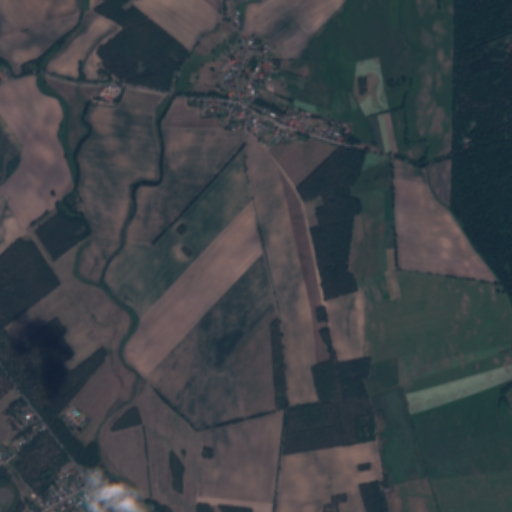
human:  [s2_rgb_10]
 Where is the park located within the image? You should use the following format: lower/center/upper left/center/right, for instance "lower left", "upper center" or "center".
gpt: The park is located in the upper center of the image.
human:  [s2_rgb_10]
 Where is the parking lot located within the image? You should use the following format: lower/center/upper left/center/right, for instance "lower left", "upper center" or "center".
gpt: The parking lot is located in the lower left of the image.
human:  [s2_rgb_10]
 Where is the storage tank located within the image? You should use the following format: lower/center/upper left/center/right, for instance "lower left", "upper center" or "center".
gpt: The storage tank is located in the lower left of the image.
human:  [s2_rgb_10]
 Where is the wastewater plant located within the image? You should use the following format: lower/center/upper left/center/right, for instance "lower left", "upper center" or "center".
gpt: The wastewater plant is located in the lower left of the image.
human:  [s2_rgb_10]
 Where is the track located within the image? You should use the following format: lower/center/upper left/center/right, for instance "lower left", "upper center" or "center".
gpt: There is no track in the image.